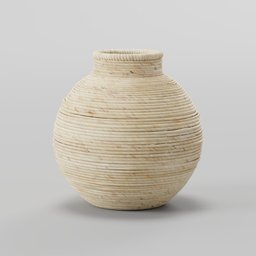
Label: decoration